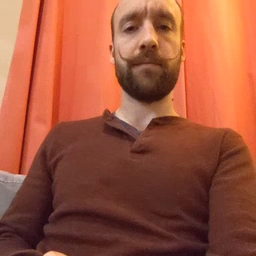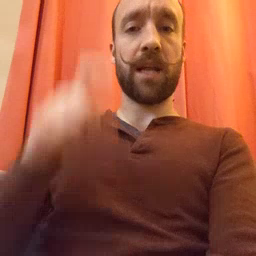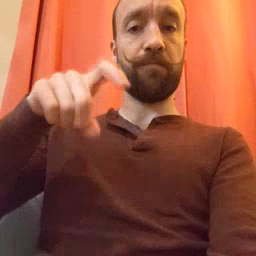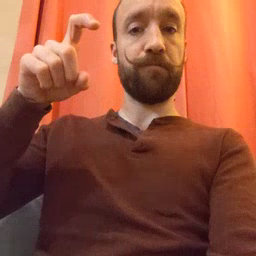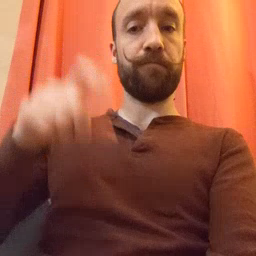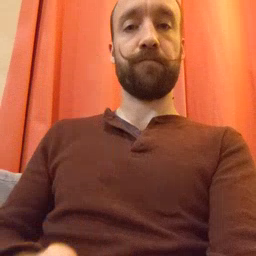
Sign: time